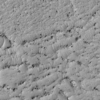
Label: not_dusty